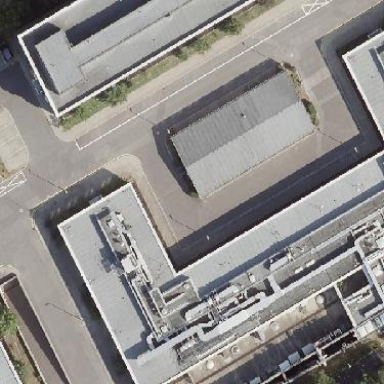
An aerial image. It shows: Government building with gabled roof.